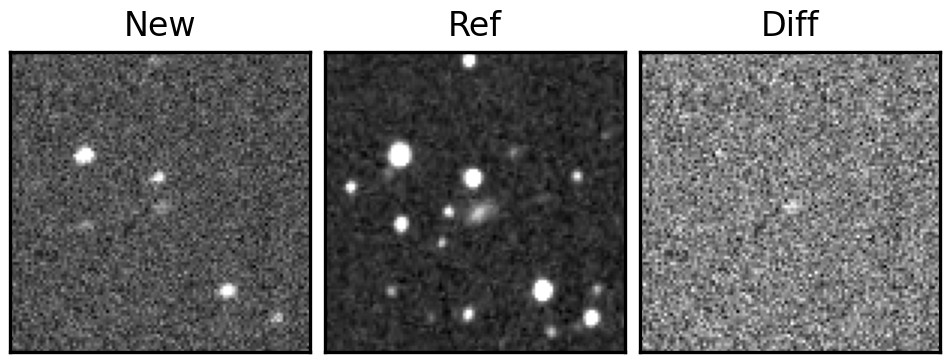
Label: real